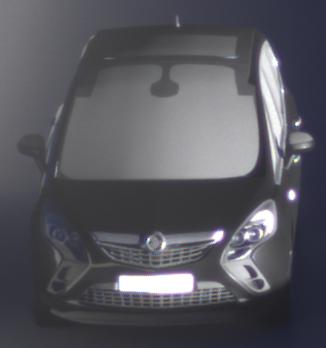
Make: Opel
Model: Zafira Tourer 1.8
Detailed model: Zafira (C) Tourer
Model produced from: 2012/01
Model produced until: 2015/06
Doors: 5
Color: black
Road condition: dry road
Daytime: sunrise or sunset
Contrast: high contrast